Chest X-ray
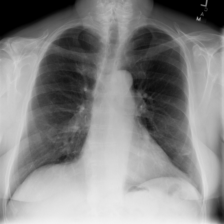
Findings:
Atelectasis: negative
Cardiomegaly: negative
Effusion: negative
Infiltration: negative
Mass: negative
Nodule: negative
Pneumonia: negative
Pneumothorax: negative
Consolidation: negative
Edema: negative
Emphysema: negative
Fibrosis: negative
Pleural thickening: negative
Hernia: negative